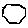
Label: hexagon